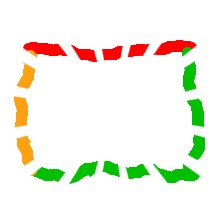
Shape: rectangle